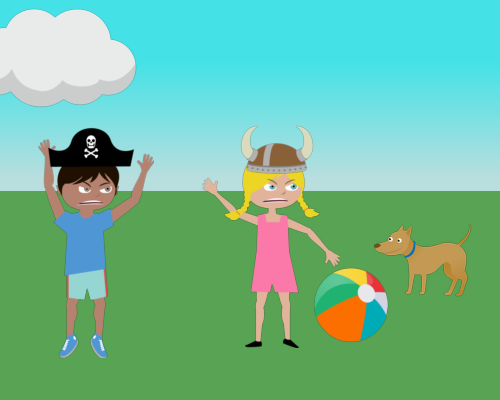
medium cloud on left corner cut off on the left a mad boy below cloud with hands up and facing right wears a pirate hat  on center a mad girl with one hand up faces right wears a horned hat on front lower hand of girl a small beach ball  a medium dog